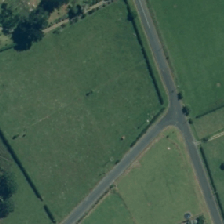
Land cover: shortrotation_cropland